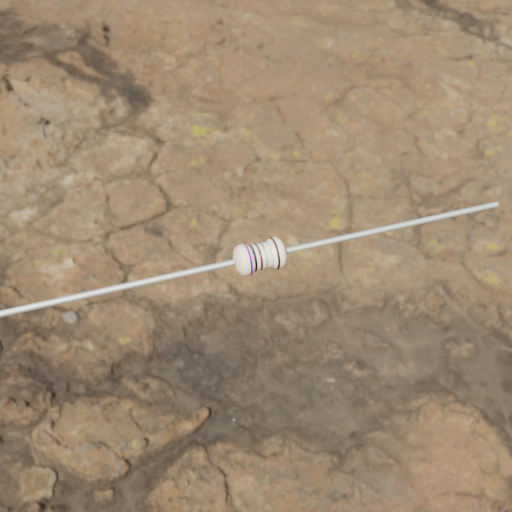
Resistor colour bands (in order): violet, black, brown, silver, silver, black